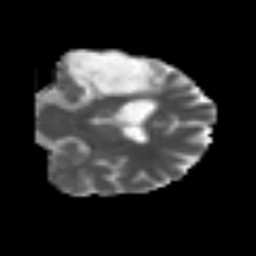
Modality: MD
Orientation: coronal
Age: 54
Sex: male
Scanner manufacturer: siemens
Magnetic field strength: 3 T
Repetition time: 4.4 s
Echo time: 0.1 s